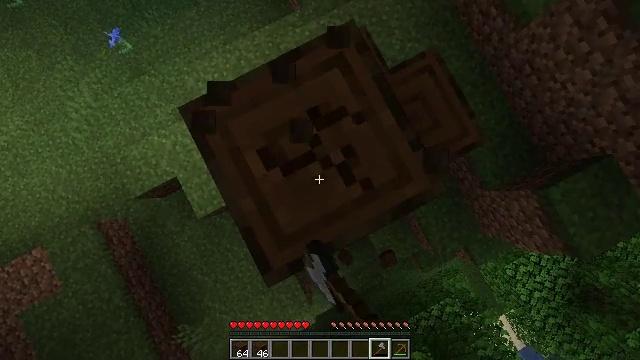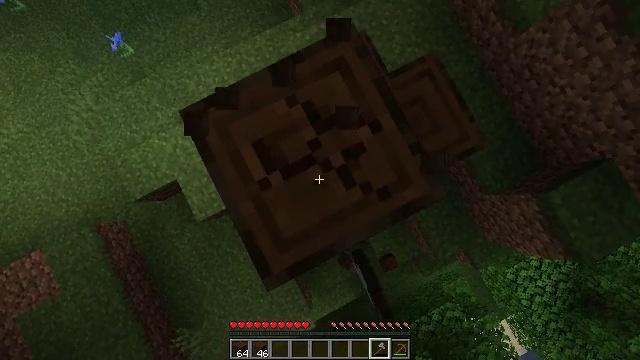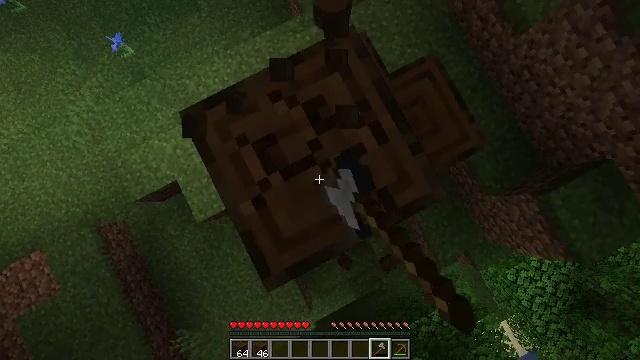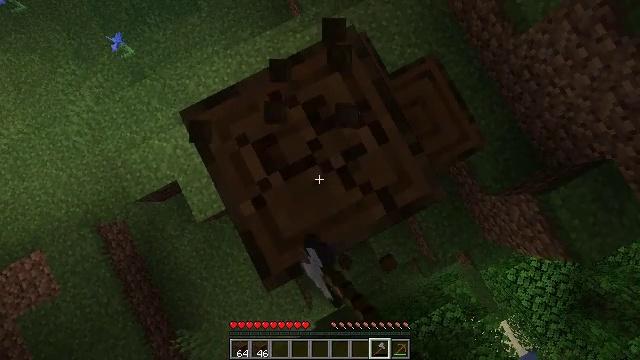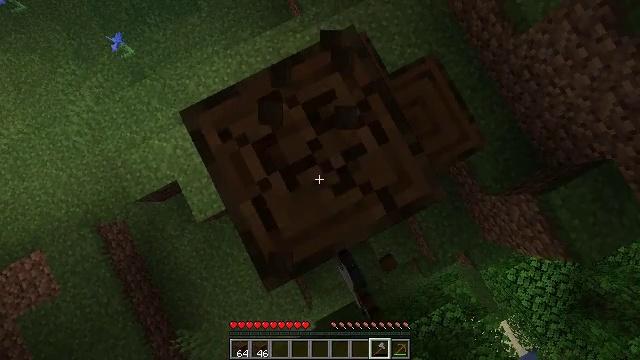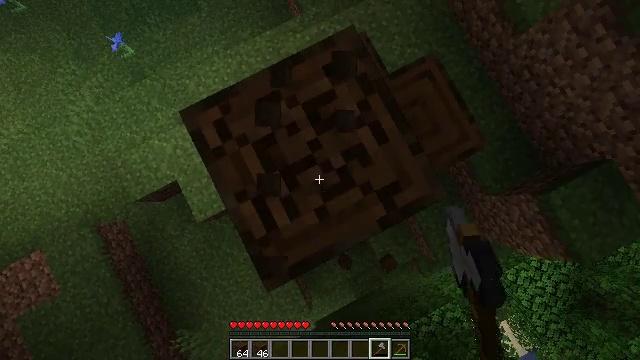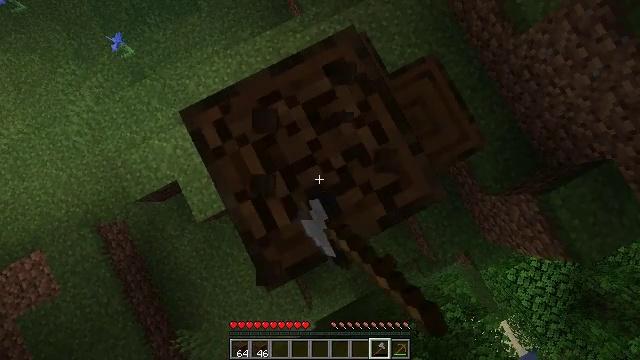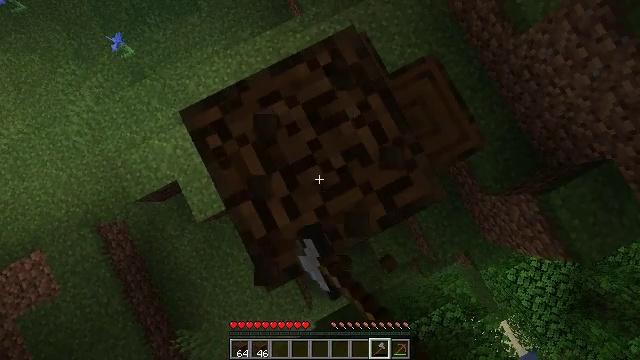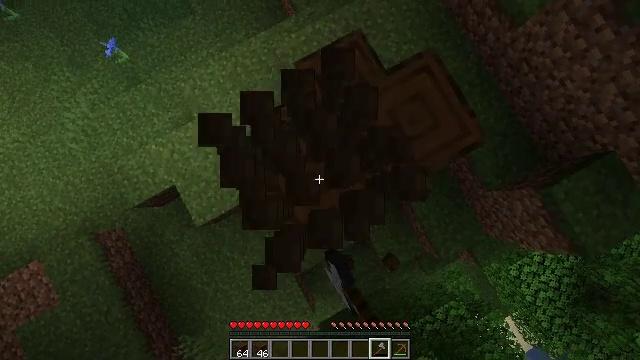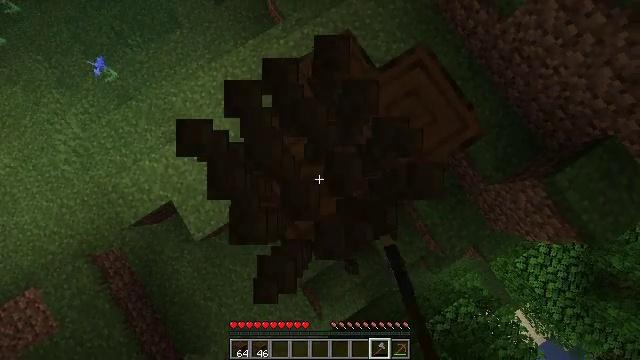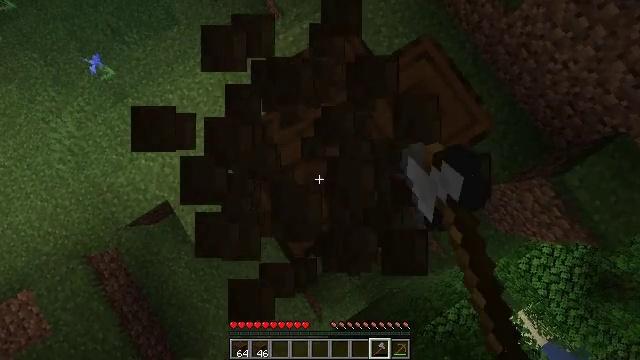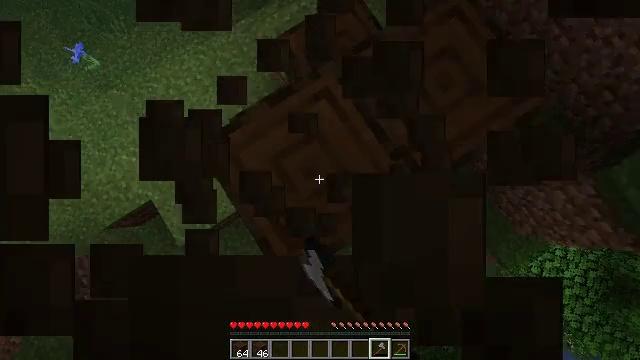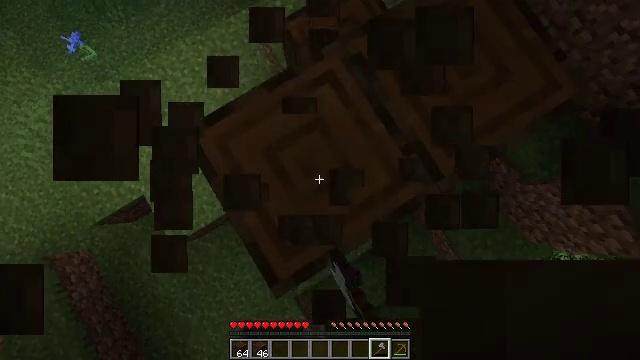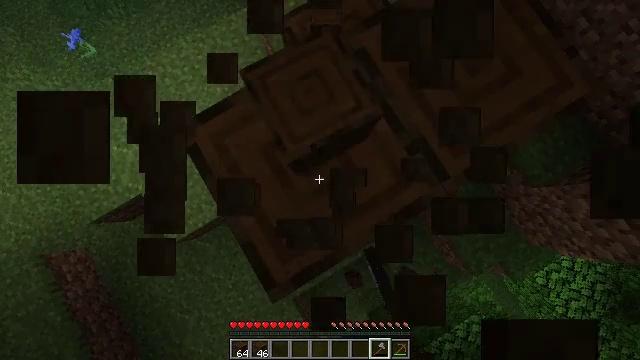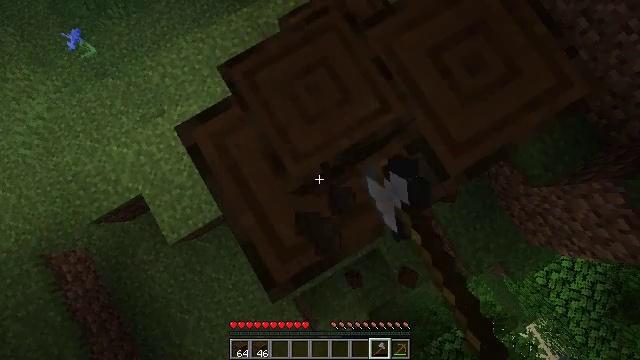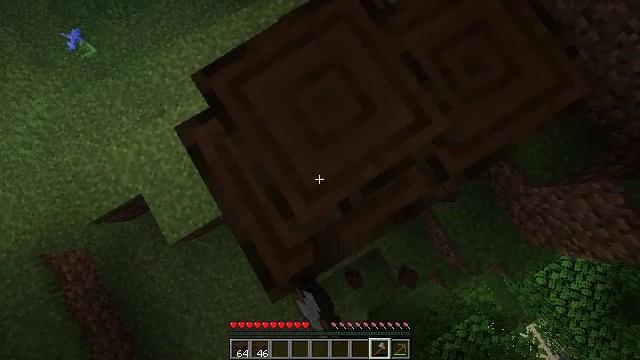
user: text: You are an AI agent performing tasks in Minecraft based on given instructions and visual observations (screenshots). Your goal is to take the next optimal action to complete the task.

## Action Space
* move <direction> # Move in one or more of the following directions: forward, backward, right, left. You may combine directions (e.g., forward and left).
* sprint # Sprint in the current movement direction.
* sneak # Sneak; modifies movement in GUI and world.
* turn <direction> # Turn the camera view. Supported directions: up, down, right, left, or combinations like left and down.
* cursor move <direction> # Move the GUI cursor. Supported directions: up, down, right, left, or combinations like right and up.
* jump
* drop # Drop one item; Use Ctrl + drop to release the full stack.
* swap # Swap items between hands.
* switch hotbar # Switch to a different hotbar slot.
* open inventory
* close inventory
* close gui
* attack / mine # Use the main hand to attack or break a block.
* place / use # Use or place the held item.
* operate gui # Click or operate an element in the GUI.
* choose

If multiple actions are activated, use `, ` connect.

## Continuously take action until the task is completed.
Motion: motion action
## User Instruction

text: Mine the dark oak log from a tree.
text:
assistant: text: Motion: sneak, attack / mine
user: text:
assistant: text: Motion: sneak, attack / mine
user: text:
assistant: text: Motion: sneak, attack / mine
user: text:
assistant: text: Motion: sneak, attack / mine
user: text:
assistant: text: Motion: sneak, attack / mine
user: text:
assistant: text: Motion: sneak, attack / mine
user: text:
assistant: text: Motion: sneak, attack / mine
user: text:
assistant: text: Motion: sneak, turn right, attack / mine
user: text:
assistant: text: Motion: sneak, turn right and up, attack / mine
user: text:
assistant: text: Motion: sneak, attack / mine
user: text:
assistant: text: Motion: sneak, attack / mine
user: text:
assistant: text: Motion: sneak, turn left, attack / mine
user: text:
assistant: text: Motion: sneak, attack / mine
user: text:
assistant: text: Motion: sneak, attack / mine
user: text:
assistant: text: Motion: sneak, attack / mine
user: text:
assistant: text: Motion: sneak, attack / mine
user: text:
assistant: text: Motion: sneak, attack / mine
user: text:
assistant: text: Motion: sneak, attack / mine
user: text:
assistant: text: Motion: sneak, attack / mine
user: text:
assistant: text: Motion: sneak, attack / mine
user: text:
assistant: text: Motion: sneak, attack / mine
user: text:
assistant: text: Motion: sneak, attack / mine
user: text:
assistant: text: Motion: sneak, attack / mine
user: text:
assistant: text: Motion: sneak, attack / mine
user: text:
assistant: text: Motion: sneak, attack / mine
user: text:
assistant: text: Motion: sneak, attack / mine
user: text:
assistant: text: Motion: sneak, attack / mine
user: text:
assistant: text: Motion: sneak, attack / mine
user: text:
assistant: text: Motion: sneak, attack / mine
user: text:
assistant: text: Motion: sneak, attack / mine